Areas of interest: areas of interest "Industrial Park"
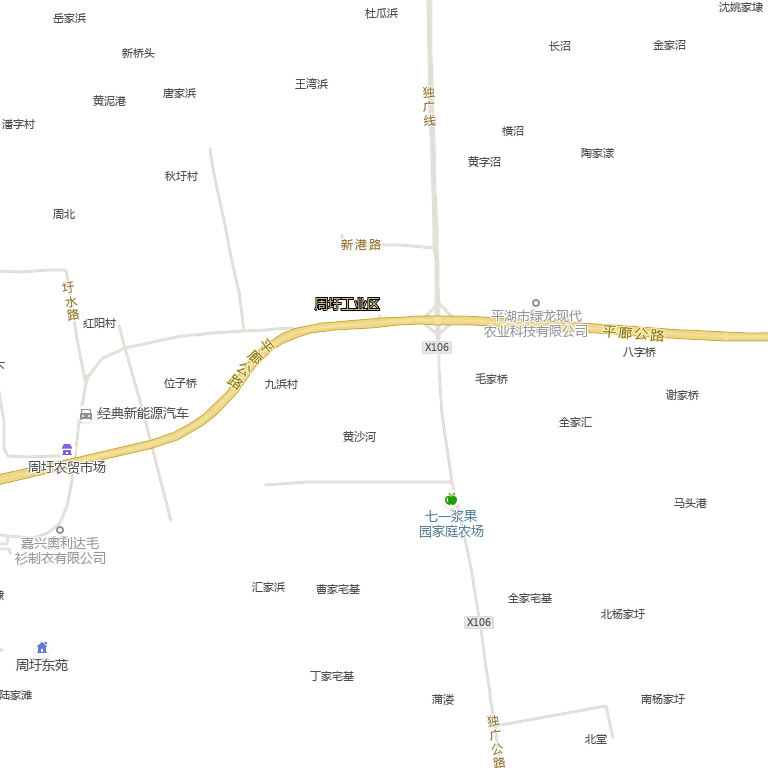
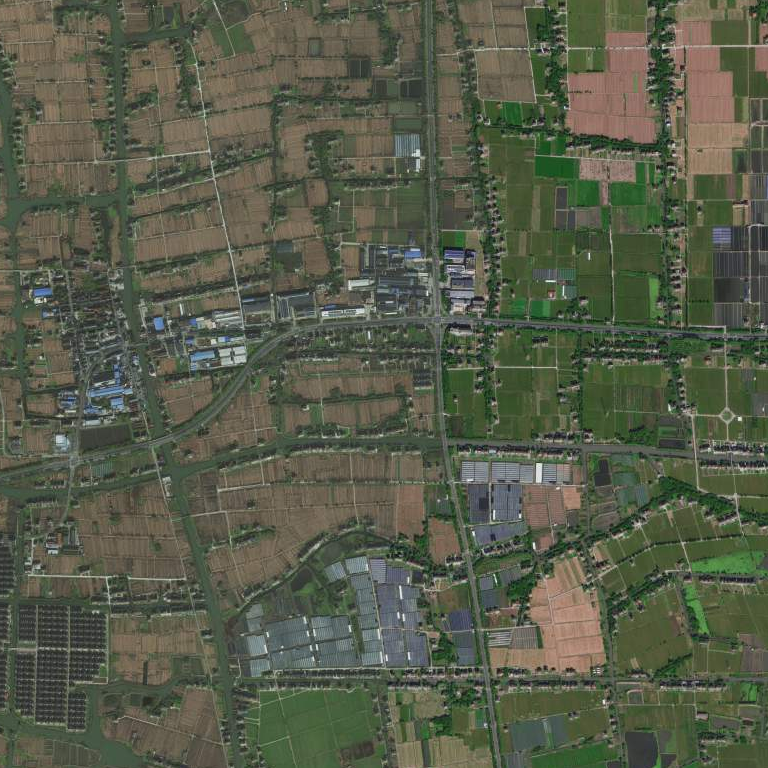